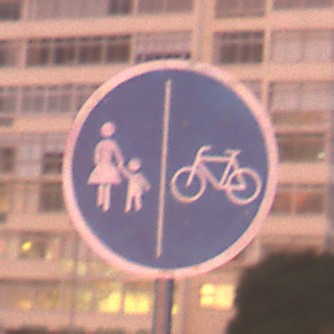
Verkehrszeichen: GetrennterRadUndGehwegRadwegRechts
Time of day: SunriseSunset
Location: Outdoor (Urban)
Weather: PartlyCloudy
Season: NotSpecified
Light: Natural